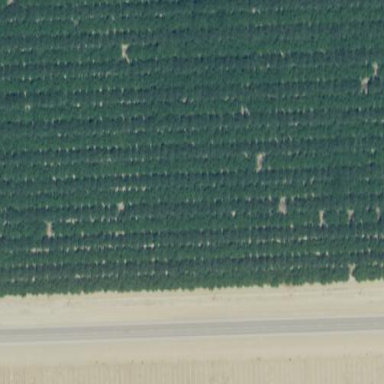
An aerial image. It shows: Orchard filled with almond trees.